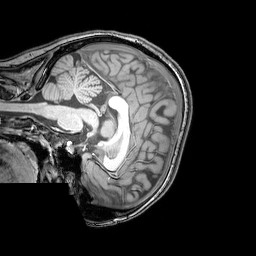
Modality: T1w
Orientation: sagittal
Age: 25
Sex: female
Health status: healthy
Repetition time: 0.081 s
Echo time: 0.037 s